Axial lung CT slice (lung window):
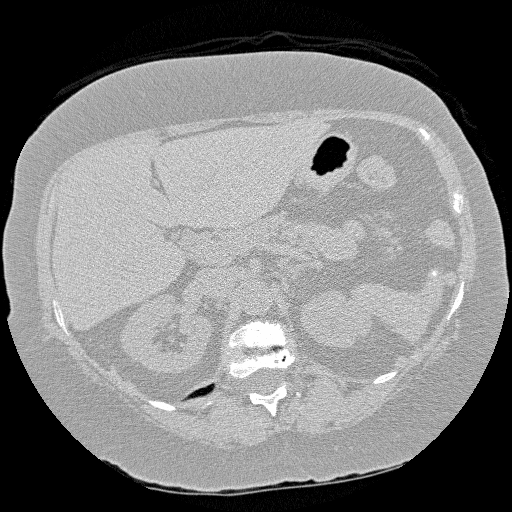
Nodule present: no